Question: I have a textarea over a div. In the div I highlight certain parts of the text entered into the textarea. I'm trying to get mouse over events on the highlights but obviously I can't because they are under my textarea. I was thinking if this might be possible using mousemove events on the textarea to track the mouse coordinates but then I figured that that would do me no good as I can't determine the exact boundaries if the highlight spans.

So the question is, how do I simulate mouseover and mouseout events for elements that do not receive these because they are under other element(s)?
EDIT:
I completed a workaround for this based on Marcus' answer. Full code for mouseover / mouseout events:
'''
var mouseDown = false;
var mouseIsOver = false;
var lastOverElem = false;
textarea.mousemove(function(e) {
if (!mouseDown) {
textarea.hide();
var elm = $(document.elementFromPoint(e.pageX, e.pageY));
textarea.show();
if (elm.hasClass("highlighted")) {
/* MOUSE MOVE EVENT */
if (!mouseIsOver) {
mouseIsOver = true;
/* MOUSE OVER EVENT */
}
} else {
if (mouseIsOver) {
mouseIsOver = false;
if (lastOverElem) {
/* MOUSE OUT EVENT */
}
}
}
}
});
$('body').mousedown (function () {mouseDown = true;});
$('body').mouseup (function () {mouseDown = false;});
'''
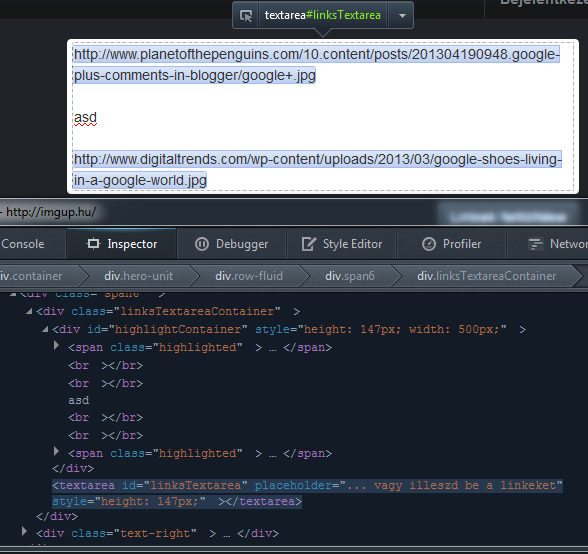
Answer: You can use <URL>. Obviously this doesn't work if the 'textarea' is in front of the underlying highlighting container, but . You just need to temporarily hide the 'textarea' before calling 'document.elementFromPoint' and then show it directly afterwards.
'''
var textarea = $("#linksTextarea");
textarea.on("mousemove", function(e) {
// Temporarily hide the textarea
textarea.hide();
// Get element under the cursor
var elm = $(document.elementFromPoint(e.pageX, e.pageY));
// Show the textarea again
textarea.show();
if (elm.hasClass("highlighted")) {
console.log("You're mouse is over highlighted text");
}
});
'''
Since the DOM is updated in real-time while the rendering of it is delayed until after all of your JavaScript has been executed, you don't have to worry about any visual glitching.
See <URL>.